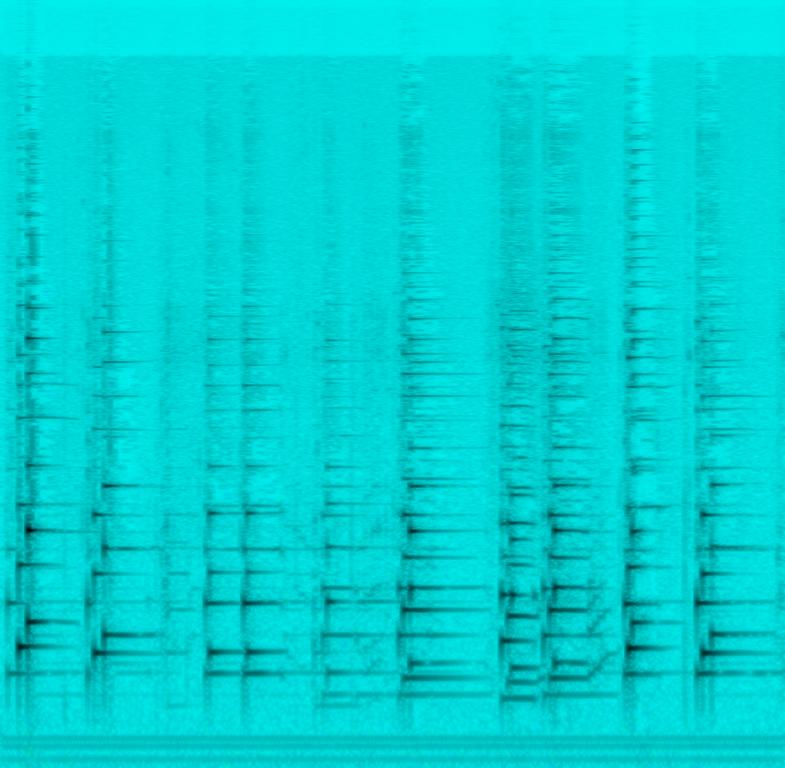
Someone is strumming a melody on a banjo. This is an amateur recording. This song may be playing while singing to your partner at home.